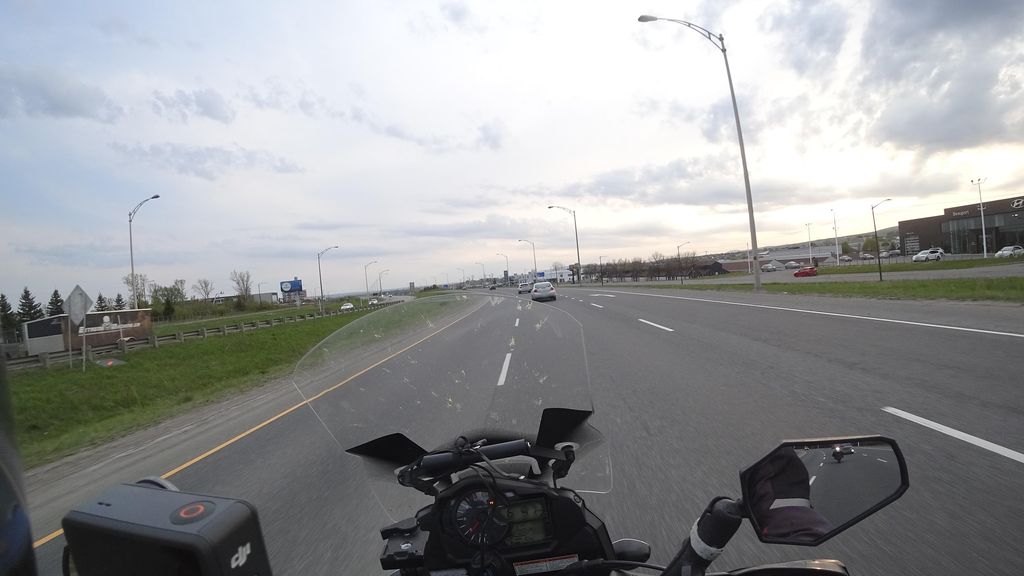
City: quebec_city